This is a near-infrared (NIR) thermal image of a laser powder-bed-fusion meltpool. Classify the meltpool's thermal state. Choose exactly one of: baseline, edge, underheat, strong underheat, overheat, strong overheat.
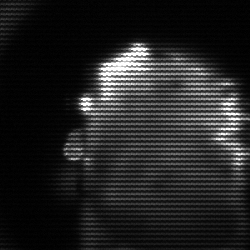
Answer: baseline